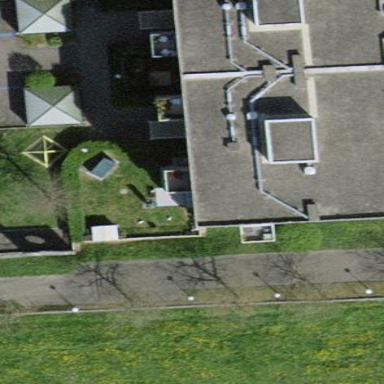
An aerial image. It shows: Garden enclosed by fence.